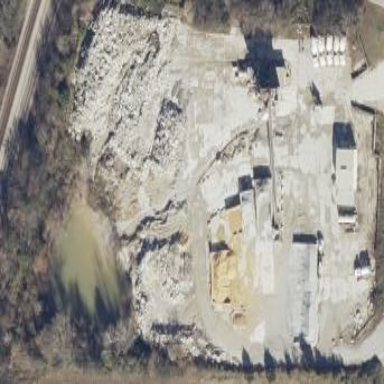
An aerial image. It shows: Industrial area used for concrete manufacturing.